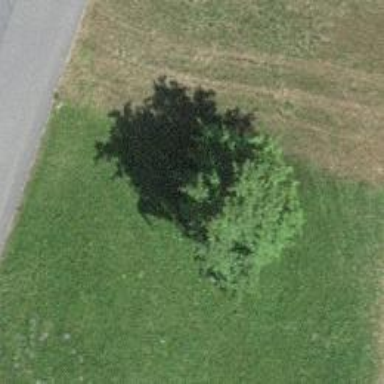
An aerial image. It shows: Single tag "natural: tree."